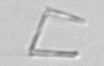
Label: Nanoneis